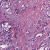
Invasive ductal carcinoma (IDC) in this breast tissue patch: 1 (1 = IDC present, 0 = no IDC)